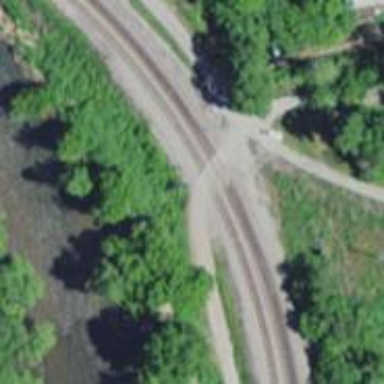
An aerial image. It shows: Level crossing along the railway.